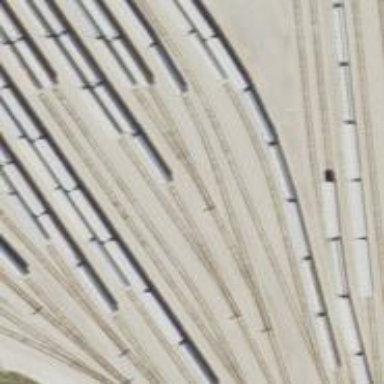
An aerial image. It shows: Rail spur service.